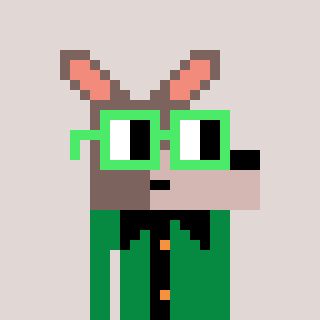
a pixel art character with square light green glasses, a kangaroo-shaped head and a green-colored body on a warm background